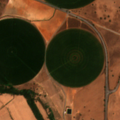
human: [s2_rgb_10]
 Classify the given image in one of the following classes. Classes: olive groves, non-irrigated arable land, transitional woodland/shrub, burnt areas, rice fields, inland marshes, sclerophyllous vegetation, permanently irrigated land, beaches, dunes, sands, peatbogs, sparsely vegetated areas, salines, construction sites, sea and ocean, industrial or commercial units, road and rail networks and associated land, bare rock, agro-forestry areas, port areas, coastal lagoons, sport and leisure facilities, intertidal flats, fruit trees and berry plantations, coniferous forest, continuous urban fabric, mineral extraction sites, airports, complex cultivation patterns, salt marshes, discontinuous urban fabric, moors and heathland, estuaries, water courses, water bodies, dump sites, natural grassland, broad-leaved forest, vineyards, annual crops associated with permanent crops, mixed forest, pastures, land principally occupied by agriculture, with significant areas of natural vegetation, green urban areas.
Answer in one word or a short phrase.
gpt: non-irrigated arable land, permanently irrigated land, agro-forestry areas